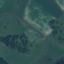
Label: Pasture